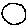
Label: circle